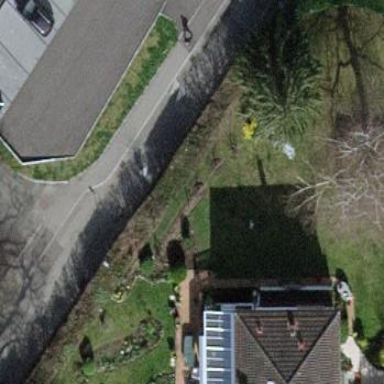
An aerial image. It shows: Garden enclosed by fence.